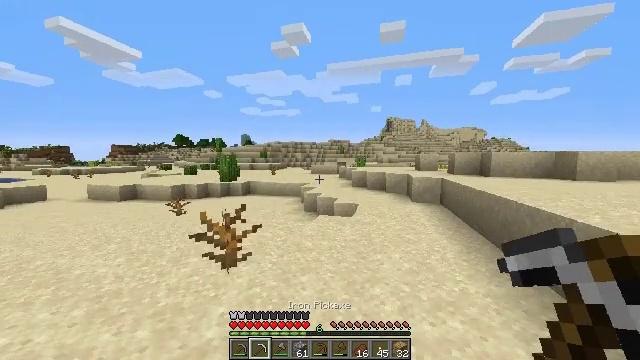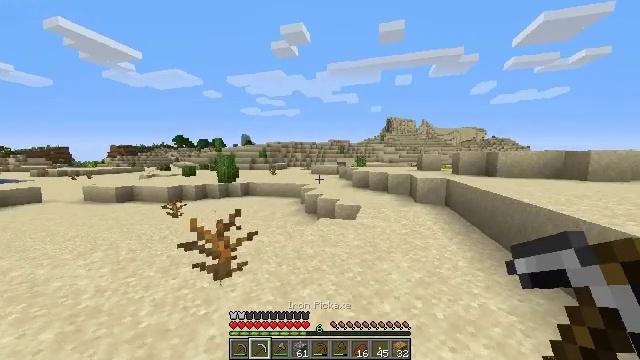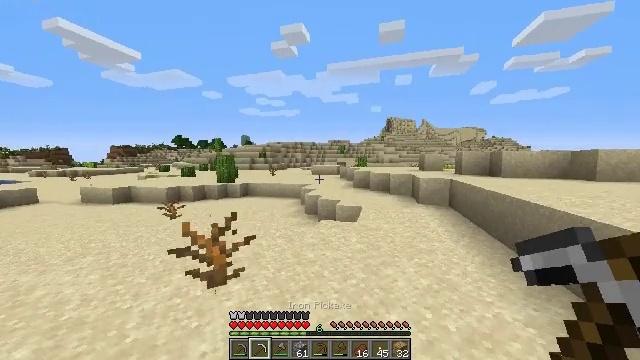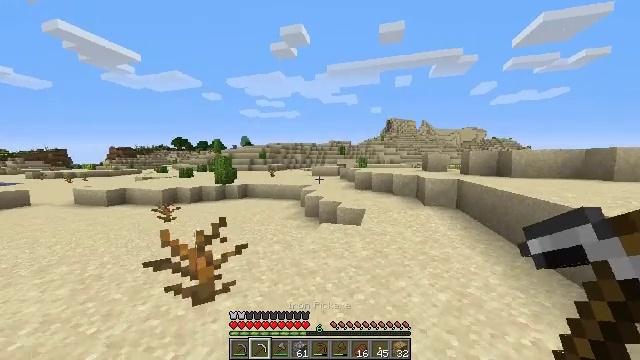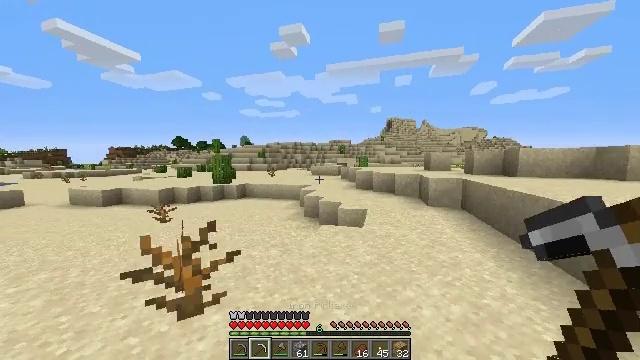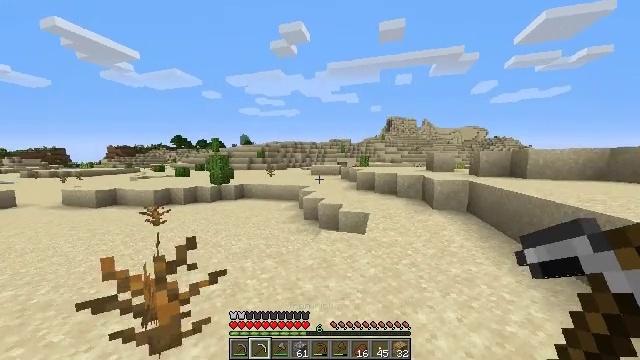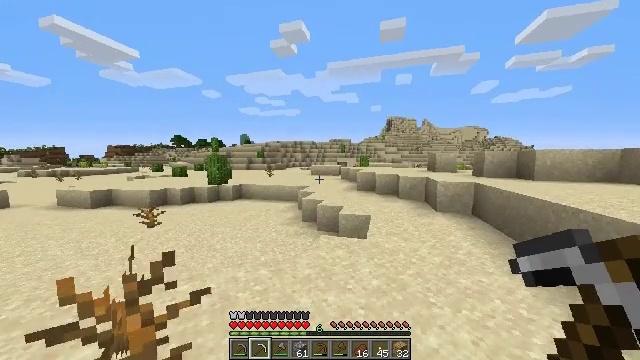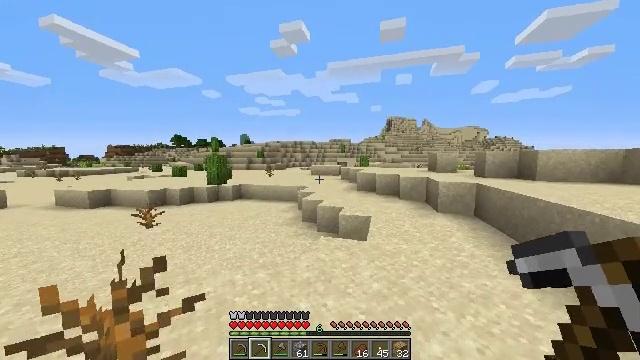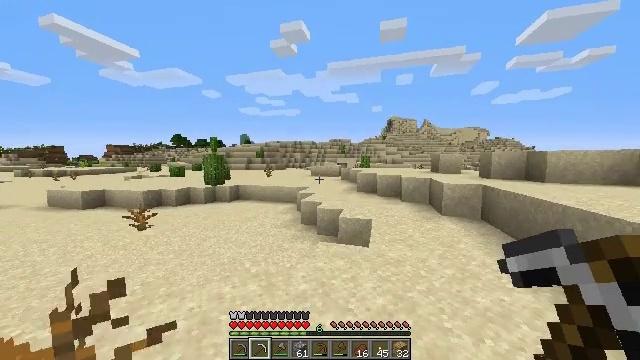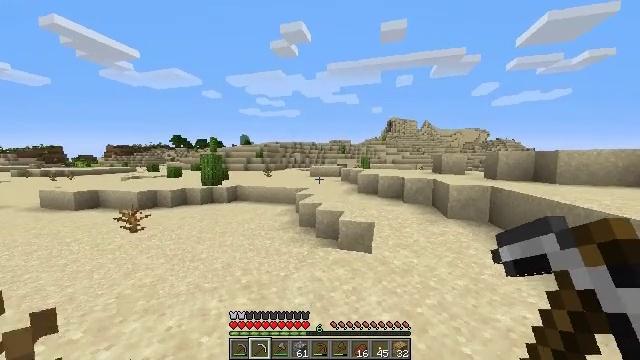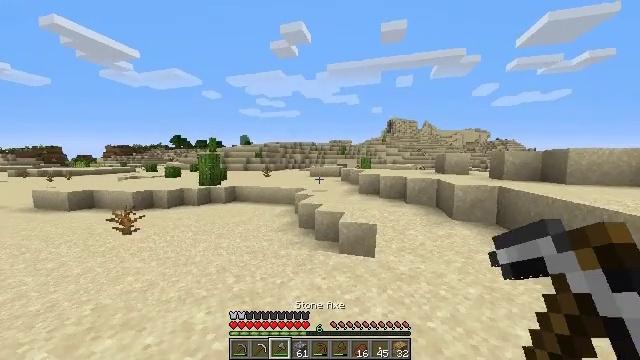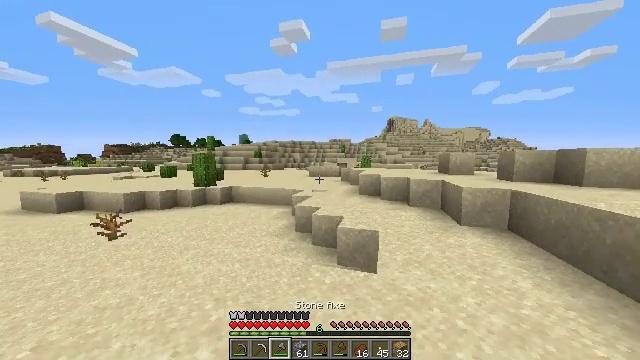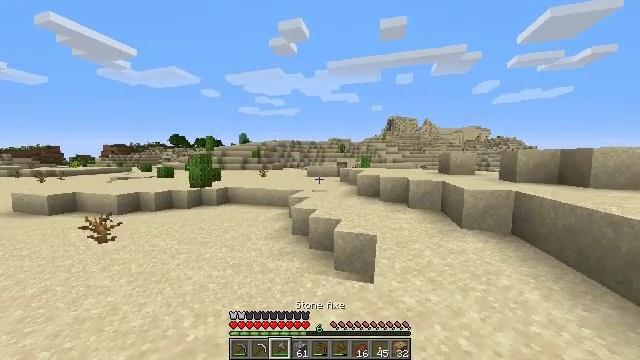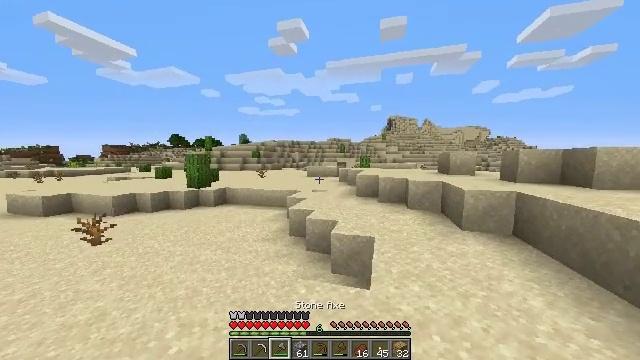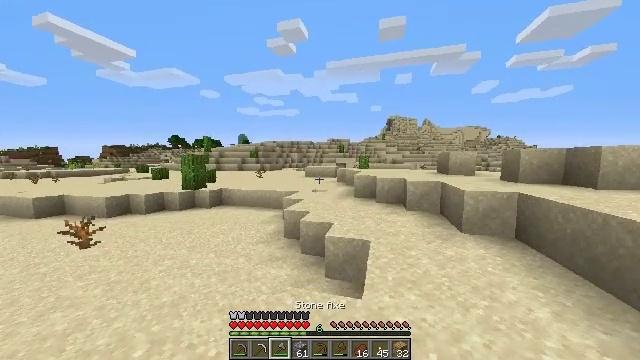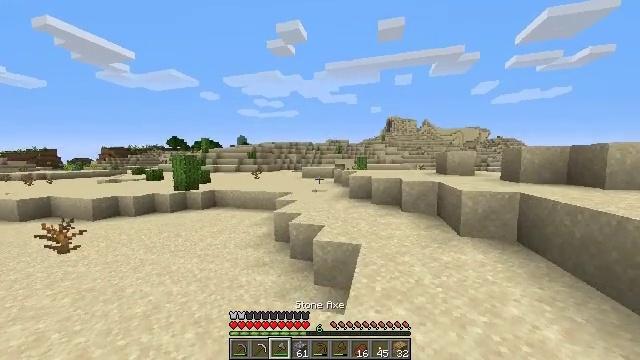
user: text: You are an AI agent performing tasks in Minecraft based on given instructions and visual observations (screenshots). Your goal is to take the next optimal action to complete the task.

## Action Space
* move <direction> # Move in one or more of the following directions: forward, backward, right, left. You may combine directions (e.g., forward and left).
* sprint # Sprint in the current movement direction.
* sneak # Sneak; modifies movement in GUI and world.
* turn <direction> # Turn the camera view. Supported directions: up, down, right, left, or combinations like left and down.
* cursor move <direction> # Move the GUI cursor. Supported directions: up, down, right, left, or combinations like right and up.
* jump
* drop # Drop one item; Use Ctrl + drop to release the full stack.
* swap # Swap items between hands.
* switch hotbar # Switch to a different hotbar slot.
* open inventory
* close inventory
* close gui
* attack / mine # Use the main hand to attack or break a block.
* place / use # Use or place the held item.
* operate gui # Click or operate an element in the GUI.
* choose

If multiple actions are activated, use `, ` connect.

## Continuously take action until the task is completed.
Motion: motion action
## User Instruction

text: Break the sand block.
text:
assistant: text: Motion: move forward, sprint
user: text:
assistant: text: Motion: move forward, sprint
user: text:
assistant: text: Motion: move forward, sprint
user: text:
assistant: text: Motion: move forward, sprint
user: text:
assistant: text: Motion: move forward, sprint
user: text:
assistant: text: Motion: move forward, sprint
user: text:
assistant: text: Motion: move forward, sprint
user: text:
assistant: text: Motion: move forward, sprint
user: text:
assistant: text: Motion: move forward, sprint
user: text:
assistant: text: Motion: move forward, sprint
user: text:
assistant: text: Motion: move forward and move right, sprint
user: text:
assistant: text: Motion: move forward and move right, sprint
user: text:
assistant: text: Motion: move forward and move right, sprint
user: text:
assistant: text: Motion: move forward and move right, sprint
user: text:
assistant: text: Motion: move forward and move right, sprint
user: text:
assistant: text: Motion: move forward and move right, sprint
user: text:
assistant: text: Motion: move forward and move right, sprint
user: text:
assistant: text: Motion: move forward and move right, sprint
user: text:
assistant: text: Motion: move forward and move right, sprint
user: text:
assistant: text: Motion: move forward, sprint
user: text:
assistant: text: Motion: move forward, sprint
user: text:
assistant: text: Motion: move forward, sprint
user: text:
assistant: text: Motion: move forward, sprint
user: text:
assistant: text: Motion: move forward, sprint
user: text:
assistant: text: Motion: move forward, sprint
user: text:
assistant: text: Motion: move forward, sprint
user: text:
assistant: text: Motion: move forward, sprint
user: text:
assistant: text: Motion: move forward, sprint
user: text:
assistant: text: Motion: move forward, sprint
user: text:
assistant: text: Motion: move forward, sprint